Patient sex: F
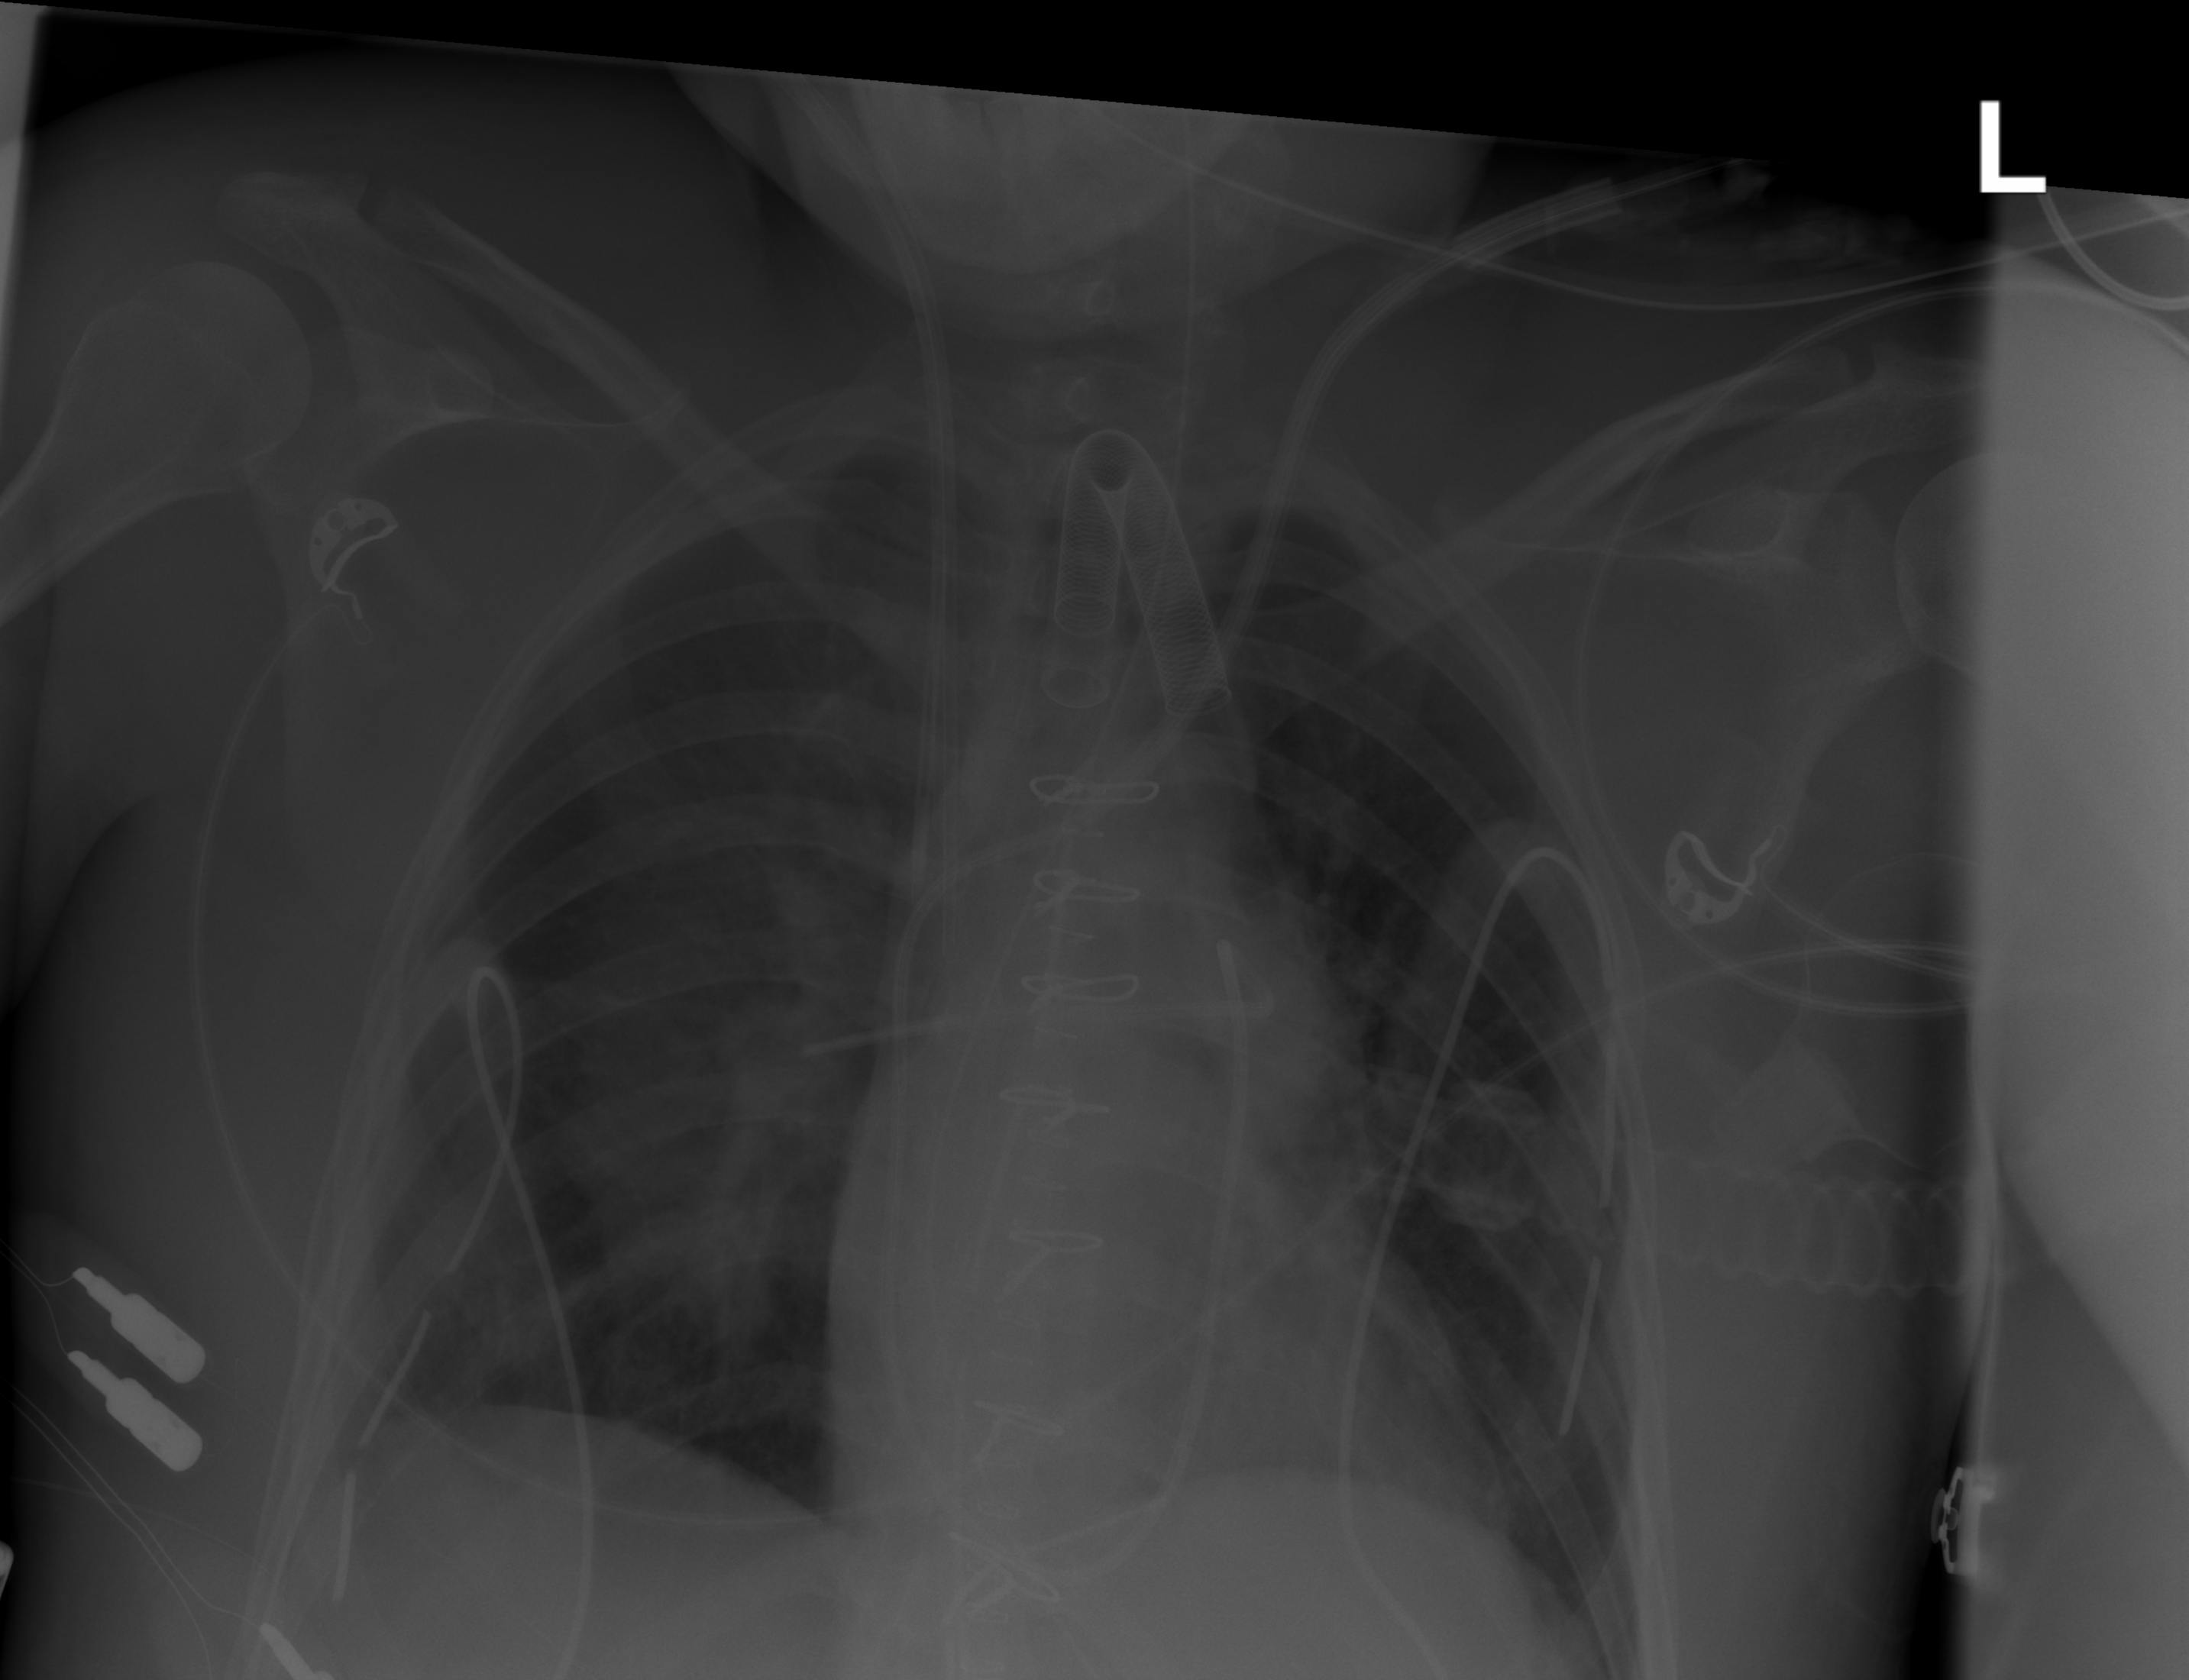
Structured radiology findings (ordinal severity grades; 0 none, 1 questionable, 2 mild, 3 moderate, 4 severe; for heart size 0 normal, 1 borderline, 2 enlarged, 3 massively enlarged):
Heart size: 0
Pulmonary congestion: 1
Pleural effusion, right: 2
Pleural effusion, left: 0
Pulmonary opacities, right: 2
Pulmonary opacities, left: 0
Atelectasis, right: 2
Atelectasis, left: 0